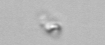
Label: detritus